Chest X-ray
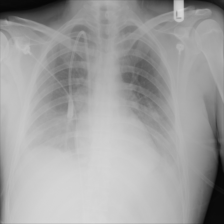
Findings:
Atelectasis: positive
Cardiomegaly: negative
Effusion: negative
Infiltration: negative
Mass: negative
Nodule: negative
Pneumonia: negative
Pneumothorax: negative
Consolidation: positive
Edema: negative
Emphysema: negative
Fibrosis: negative
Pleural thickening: negative
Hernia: negative